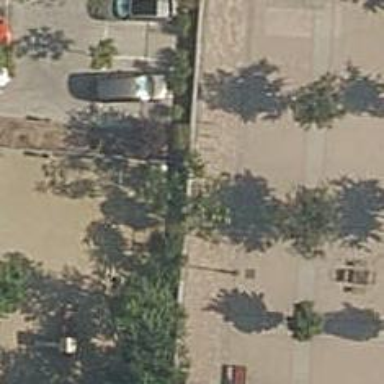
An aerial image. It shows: Bicycle parking area with stands.